Question: I need to show my data on a 'ListView' everything is correct but When i run this project i get this 'error' :
'''
(1) no such table: WebSite_CategoryBack
'''
My 'DataBase' is correct .I think that my code has error.
This is my 'MainActivity.java':
'''
public class MainActivity extends ActionBarActivity {
public static Context context;
public static final String DIR_SDCARD =Environment.getExternalStorageDirectory().getAbsolutePath();
public static final String DIR_DATABASE = DIR_SDCARD + "/Mafatih/";
DB db = new DB(MainActivity.this);
public String Titel_Drawer;
public String messageCursor;
private ListView mainListView ;
public SQLiteDatabase sql;
public Cursor cursor;
public ArrayList<String> array;
private ArrayAdapter<String> listAdapter ;
@Override
protected void onCreate(Bundle savedInstanceState) {
super.onCreate(savedInstanceState);
setContentView(R.layout.activity_main);
File file= new File(DIR_DATABASE);
file.mkdirs();
try{
db.createDataBase();
}catch (IOException e) {
Log.e("create DB3", e.toString());
}
try{
db.openDataBase();
}catch (SQLException e) {
Log.e("create DB3", e.toString());
}
sql = db.getReadableDatabase();
cursor = sql.rawQuery("SELECT * FROM WebSite_CategoryBack;", null);
array = new ArrayList<String>();
while(cursor.moveToNext()){
Titel_Drawer = cursor.getString(cursor.getColumnIndex("tittle"));
array.add(Titel_Drawer);
}
cursor.close();
mainListView = (ListView) findViewById( R.id.mainListView );
listAdapter = new ArrayAdapter<String>(this, R.layout.drawer_layout_main,R.id.rowTextView_Main, array);
mainListView.setAdapter( listAdapter );
mainListView.setOnItemClickListener(new OnItemClickListener() {
@Override
public void onItemClick(AdapterView<?> arg0, View arg1, int position,long arg3) {
int itemposition = position;
String itemvalue = (String) mainListView.getItemAtPosition(position);
Toast.makeText(getApplicationContext(),
"Position :"+itemposition+" ListItem : " +itemvalue , Toast.LENGTH_LONG).show();
}
});
mainListView.setTextFilterEnabled(true);
}
'''
And this is my 'DB.java':
'''
public class DB extends SQLiteOpenHelper{
public static final String DIR_SDCARD =Environment.getExternalStorageDirectory().getAbsolutePath();
public static final String DIR_DATABASE = DIR_SDCARD + "/Mafatih/";
private static String DB_NAME = "Resaleh.db";
private SQLiteDatabase myDataBase;
private final Context myContext;
/**
* Constructor
* Takes and keeps a reference of the passed context in order to access to the application assets and resources.
* @param context
*/
public DB(Context context) {
super(context, DB_NAME, null, 1);
this.myContext = context;
}
/**
* Creates a empty database on the system and rewrites it with your own database.
* */
public void createDataBase() throws IOException{
boolean dbExist = checkDataBase();
if(dbExist){
//do nothing - database already exist
}else{
//By calling this method and empty database will be created into the default system path
//of your application so we are gonna be able to overwrite that database with our database.
this.getReadableDatabase();
try {
copyDataBase();
} catch (IOException e) {
throw new Error("Error copying database --> "+e.toString());
}
}
}
/**
* Check if the database already exist to avoid re-copying the file each time you open the application.
* @return true if it exists, false if it doesn't
*/
private boolean checkDataBase(){
SQLiteDatabase checkDB = null;
try{
String myPath = DIR_DATABASE + DB_NAME;
checkDB = SQLiteDatabase.openDatabase(myPath, null, SQLiteDatabase.OPEN_READONLY);
}catch(SQLiteException e){
Log.e("asdf", "checkDataBase-->"+e.toString());
}
if(checkDB != null){
checkDB.close();
}
return checkDB != null ? true : false;
}
/* (non-Javadoc)
* @see android.database.sqlite.SQLiteOpenHelper#getReadableDatabase()
*/
@Override
public synchronized SQLiteDatabase getReadableDatabase() {
return super.getReadableDatabase();
}
/**
* Copies your database from your local assets-folder to the just created empty database in the
* system folder, from where it can be accessed and handled.
* This is done by transfering bytestream.
* */
private void copyDataBase() throws IOException{
//Open your local db as the input stream
InputStream myInput = myContext.getAssets().open(DB_NAME);
// Path to the just created empty db
String outFileName = DIR_DATABASE + DB_NAME;
//Open the empty db as the output stream
OutputStream myOutput = new FileOutputStream(outFileName);
//transfer bytes from the inputfile to the outputfile
byte[] buffer = new byte[1024];
int length;
try{
while ((length = myInput.read(buffer))>0){
myOutput.write(buffer, 0, length);
}
}catch (IOException e) {
Log.e("Copy", e.toString());
}
//Close the streams
myOutput.flush();
myOutput.close();
myInput.close();
}
public void openDataBase() throws SQLException{
//Open the database
String myPath = DIR_DATABASE + DB_NAME;
myDataBase = SQLiteDatabase.openDatabase(myPath, null, SQLiteDatabase.OPEN_READONLY|SQLiteDatabase.NO_LOCALIZED_COLLATORS);
}
@Override
public synchronized void close() {
if(myDataBase != null)
myDataBase.close();
super.close();
}
@Override
public void onCreate(SQLiteDatabase db) {
}
@Override
public void onUpgrade(SQLiteDatabase db, int oldVersion, int newVersion) {
}
}
'''
THANKS.
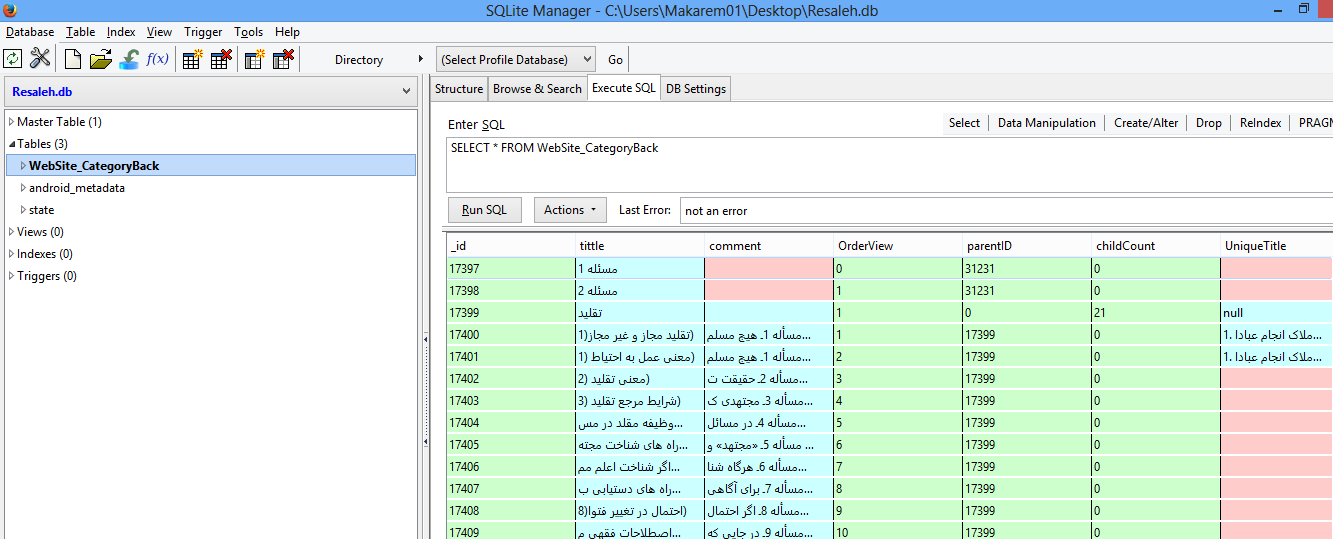
Answer: By default the SQLite DB is created and saved in the path : data/data/.... on internal storage and opened from there. In case we want to save it on SD card, the address should be manually set and called exactly from the SD card otherwise we will have error.
The correct code is:
'''
public class MainActivity extends ActionBarActivity {
public static Context context;
public static final String DIR_SDCARD =Environment.getExternalStorageDirectory().getAbsolutePath();
public static final String DIR_DATABASE = DIR_SDCARD + "/Mafatih/";
public String Titel_Drawer;
public String messageCursor;
private ListView mainListView ;
public SQLiteDatabase sql;
public Cursor cursor;
public ArrayList<String> array;
private ArrayAdapter<String> listAdapter ;
@Override
protected void onCreate(Bundle savedInstanceState) {
super.onCreate(savedInstanceState);
setContentView(R.layout.activity_main);
File file= new File(DIR_DATABASE);
file.mkdirs();
sql = SQLiteDatabase.openOrCreateDatabase(DIR_DATABASE + "/Resaleh.db", null);
cursor = sql.rawQuery("SELECT * FROM WebSite_CategoryBack;", null);
array = new ArrayList<String>();
while(cursor.moveToNext()){
Titel_Drawer = cursor.getString(cursor.getColumnIndex("tittle"));
array.add(Titel_Drawer);
}
cursor.close();
mainListView = (ListView) findViewById( R.id.mainListView );
listAdapter = new ArrayAdapter<String>(this, R.layout.drawer_layout_main,R.id.rowTextView_Main, array);
mainListView.setAdapter( listAdapter );
mainListView.setOnItemClickListener(new OnItemClickListener() {
@Override
public void onItemClick(AdapterView<?> arg0, View arg1, int position,long arg3) {
int itemposition = position;
String itemvalue = (String) mainListView.getItemAtPosition(position);
Toast.makeText(getApplicationContext(),
"Position :"+itemposition+" ListItem : " +itemvalue , Toast.LENGTH_LONG).show();
}
});
mainListView.setTextFilterEnabled(true);
}
'''
Delete the DB.java.THANKS.